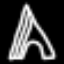
Label: The Eiffel Tower